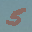
Label: 5